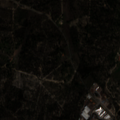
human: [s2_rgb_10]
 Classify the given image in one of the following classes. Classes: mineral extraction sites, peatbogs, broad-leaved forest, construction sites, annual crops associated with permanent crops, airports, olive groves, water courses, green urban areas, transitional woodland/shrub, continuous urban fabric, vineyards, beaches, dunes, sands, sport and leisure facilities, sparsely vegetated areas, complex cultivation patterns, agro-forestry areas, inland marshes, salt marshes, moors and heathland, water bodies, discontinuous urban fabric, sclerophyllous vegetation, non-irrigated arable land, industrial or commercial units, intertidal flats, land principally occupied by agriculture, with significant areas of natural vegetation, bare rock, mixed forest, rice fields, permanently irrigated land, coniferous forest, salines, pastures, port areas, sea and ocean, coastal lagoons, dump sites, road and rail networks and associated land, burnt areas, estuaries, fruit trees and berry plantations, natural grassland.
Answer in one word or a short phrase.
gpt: complex cultivation patterns, broad-leaved forest, mixed forest, transitional woodland/shrub